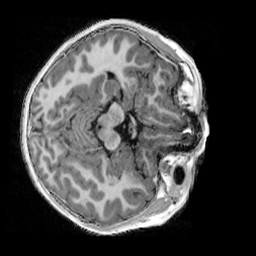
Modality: UNIT1_denoised
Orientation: axial
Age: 9
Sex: male
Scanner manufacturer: siemens
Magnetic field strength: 3 T
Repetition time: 4 s
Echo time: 0.00303 s